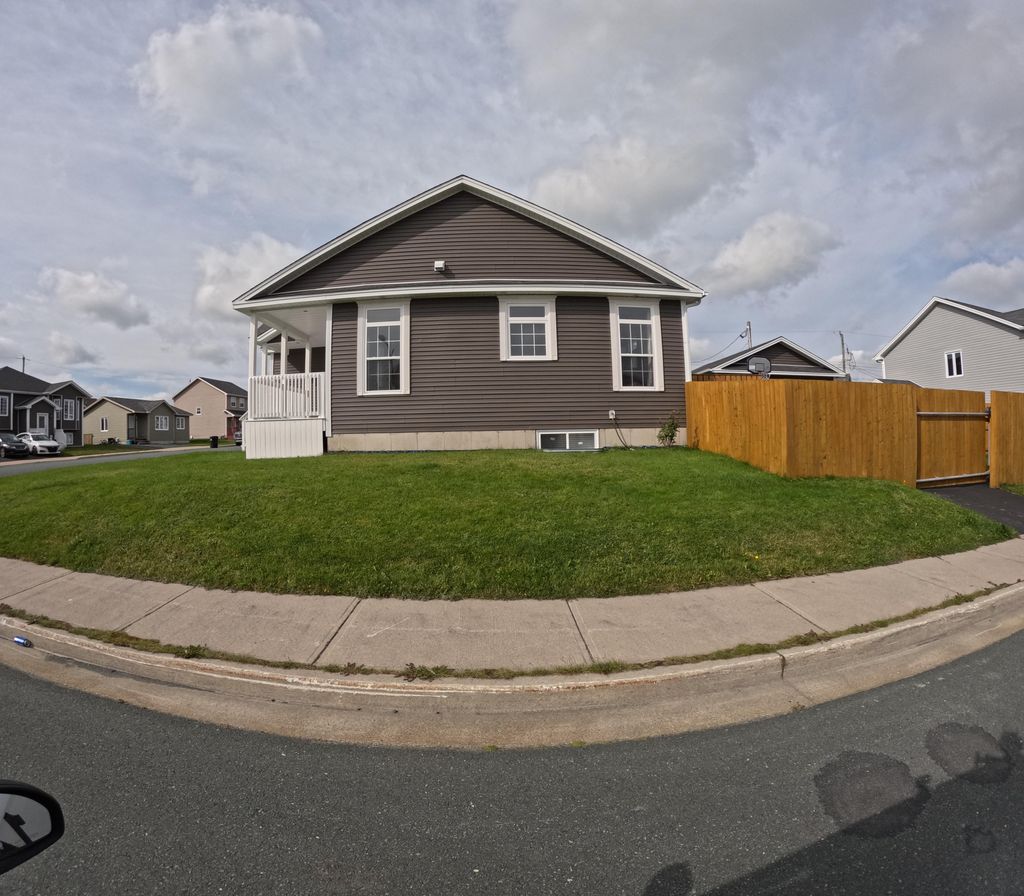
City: st_johns